【题型】填空题　【知识点】向量　【难度】easy
如图，在矩形 \(ABCD\) 中，\(|\overrightarrow{AD}| = 4\sqrt{3}\)，\(|\overrightarrow{AB}| = 8\)。设 \(\overrightarrow{AB} = \vec{a}\)，\(\overrightarrow{BC} = \vec{b}\)，\(\overrightarrow{BD} = \vec{c}\)，则 \(|\vec{a} - \vec{b} - \vec{c}| = \underline{\quad\quad}\)。

\vspace{1em}
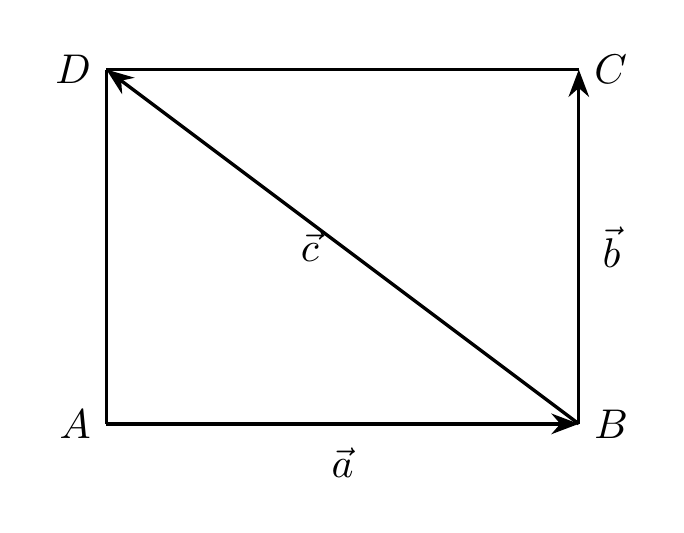
【解答】
【答案】\(\boldsymbol{8\sqrt{7}}\)

【分析】延长直线 \(AB\)，使得直线 \(AB\) 上一点 \(B'\) 满足 \(AB = BB'\)，同理延长直线 \(AD\)，使得直线 \(AD\) 上一点 \(D'\) 满足 \(AD = DD'\)，画出图形，则 \(|\vec{a} - \vec{b} - \vec{c}| = |\overrightarrow{D'B'}|\)，进而求解即可。

【详解】延长直线 \(AB\)，使得直线 \(AB\) 上一点 \(B'\) 满足 \(AB = BB'\)，同理延长直线 \(AD\)，使得直线 \(AD\) 上一点 \(D'\) 满足 \(AD = DD'\)，如图所示，

则 \(\vec{b} + \vec{c} = \overrightarrow{BD'}\)，\(\vec{a} - \vec{b} - \vec{c} = \vec{a} - (\vec{b} + \vec{c}) = \vec{a} - \overrightarrow{BD'} = \overrightarrow{BB'} - \overrightarrow{BD'} = \overrightarrow{D'B'}\)，

则 \(|\vec{a} - \vec{b} - \vec{c}| = |\overrightarrow{D'B'}| = \sqrt{(2 \times 4\sqrt{3})^2 + (2 \times 8)^2} = 8\sqrt{7}\)。

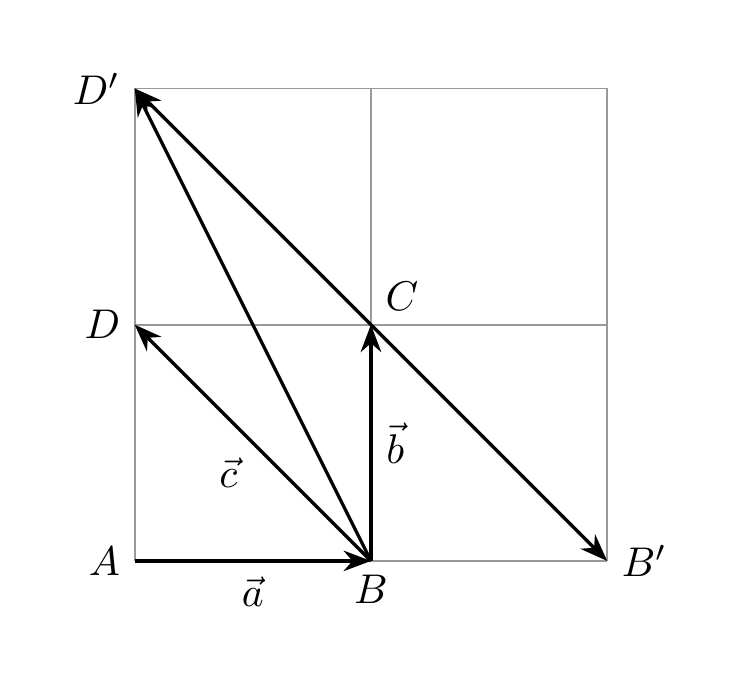